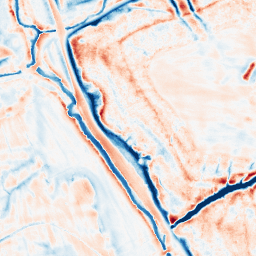
Category: edge_preserving
Decomposition family: bilateral
Decomposition parameters: d: 21
sigma_color: 50
sigma_space: 25
Upsampling method: bspline
Upsampling parameters: scale: 8
Upsampling scale: 8